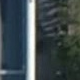
Vehicle type: Car